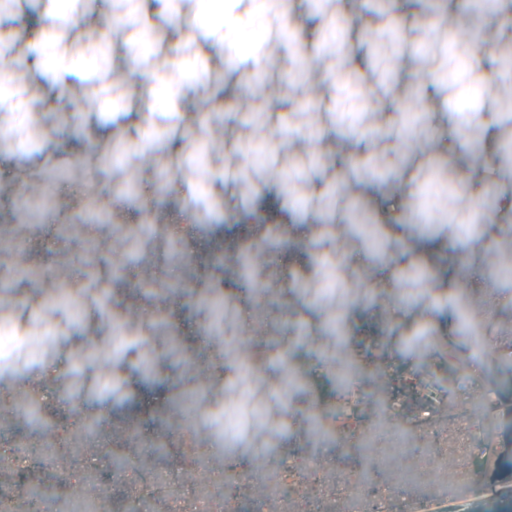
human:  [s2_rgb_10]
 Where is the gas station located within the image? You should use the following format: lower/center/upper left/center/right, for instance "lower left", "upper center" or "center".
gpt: The gas station is located in the upper right of the image.
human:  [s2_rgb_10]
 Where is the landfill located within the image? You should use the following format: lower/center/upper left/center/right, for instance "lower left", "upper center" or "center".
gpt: The landfill is located in the center right of the image.
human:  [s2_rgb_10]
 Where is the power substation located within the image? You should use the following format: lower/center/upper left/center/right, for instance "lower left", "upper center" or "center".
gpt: The power substation is located in the center of the image.
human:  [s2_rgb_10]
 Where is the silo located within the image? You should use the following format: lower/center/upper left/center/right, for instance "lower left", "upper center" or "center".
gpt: The silo is located in the upper right of the image.
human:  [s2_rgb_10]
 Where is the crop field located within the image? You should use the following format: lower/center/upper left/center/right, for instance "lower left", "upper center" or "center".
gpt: There is no crop field in the image.